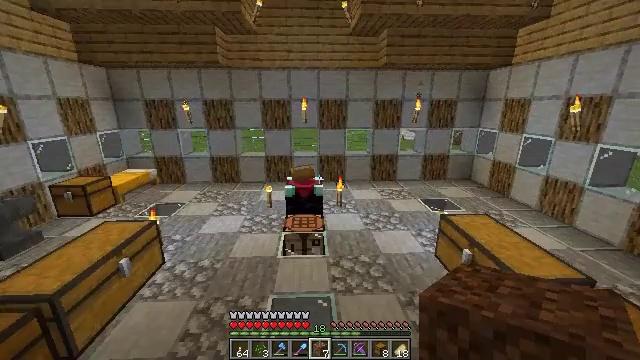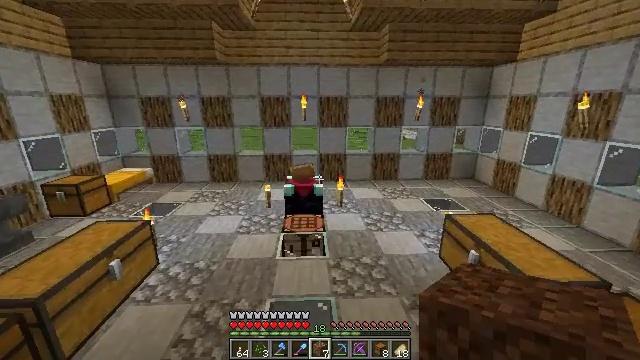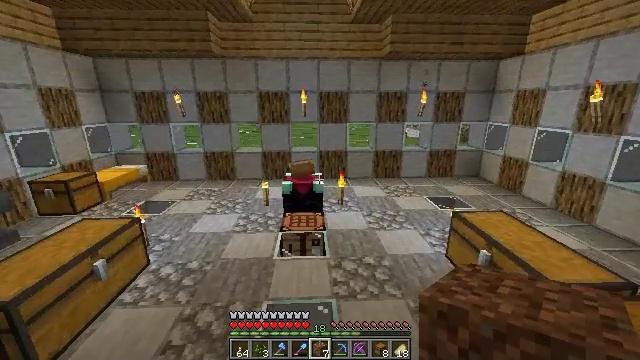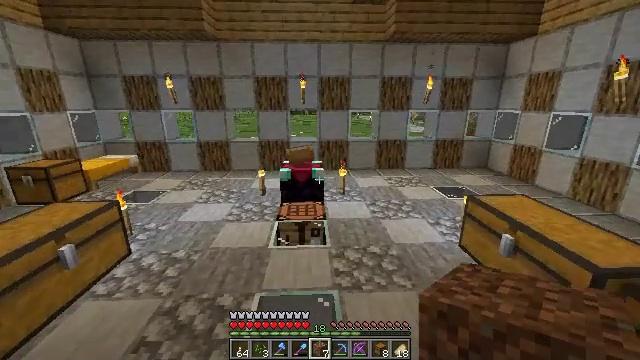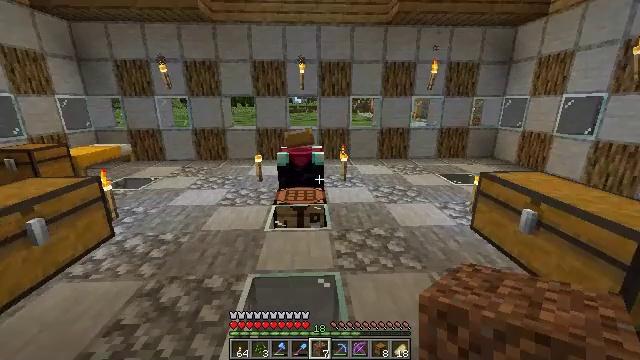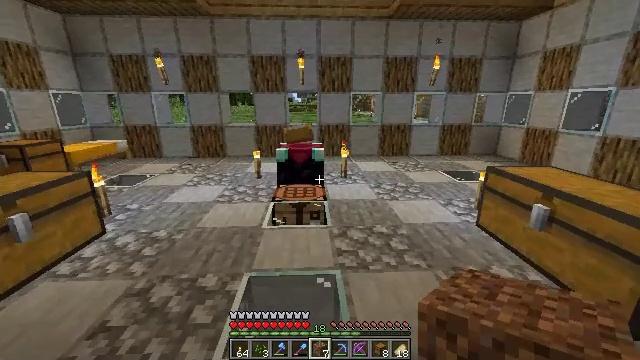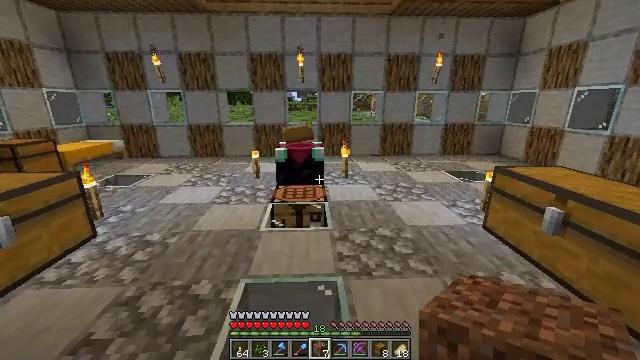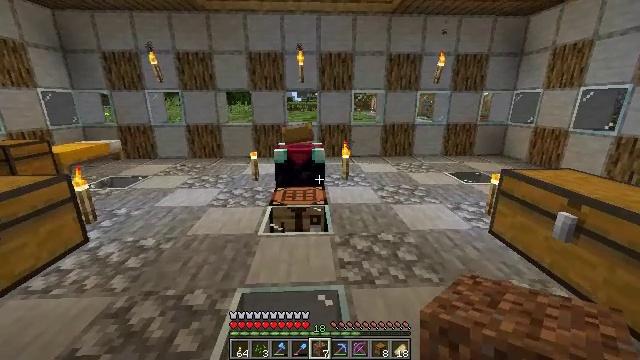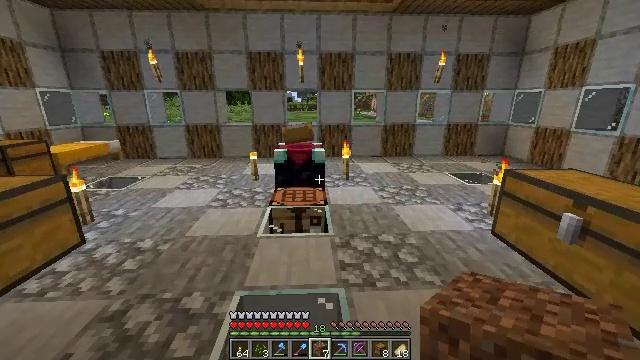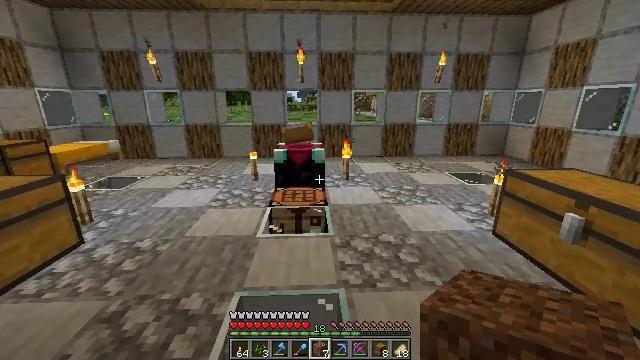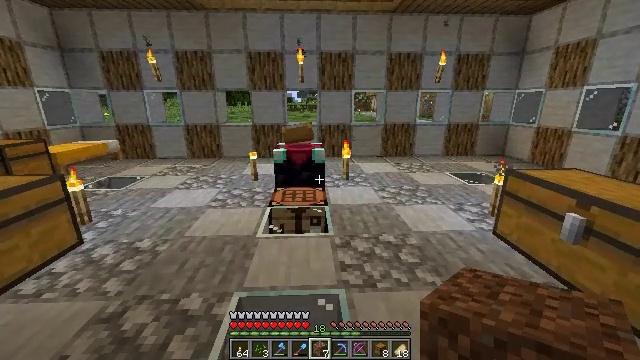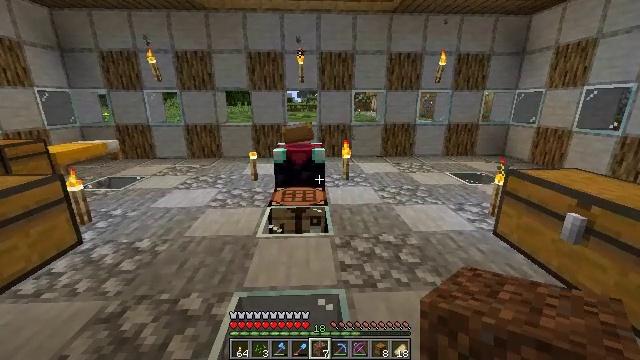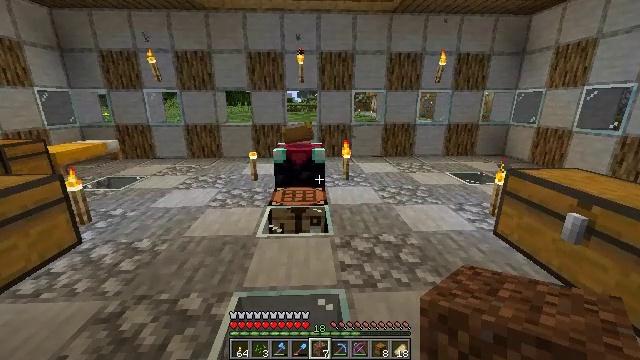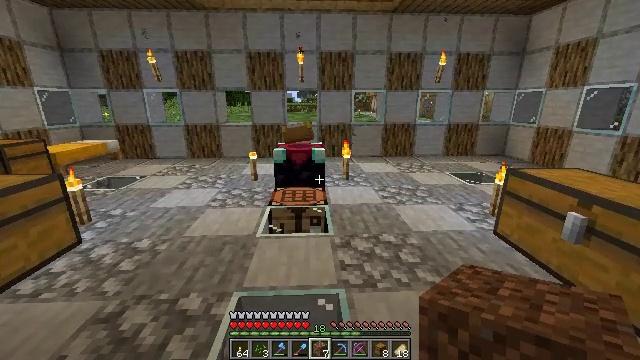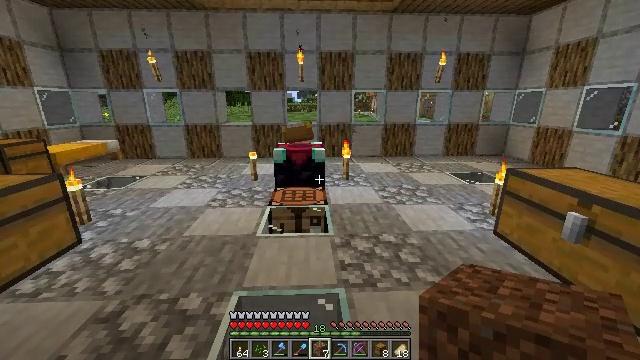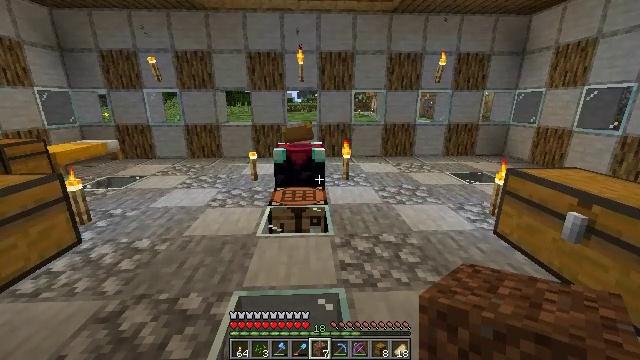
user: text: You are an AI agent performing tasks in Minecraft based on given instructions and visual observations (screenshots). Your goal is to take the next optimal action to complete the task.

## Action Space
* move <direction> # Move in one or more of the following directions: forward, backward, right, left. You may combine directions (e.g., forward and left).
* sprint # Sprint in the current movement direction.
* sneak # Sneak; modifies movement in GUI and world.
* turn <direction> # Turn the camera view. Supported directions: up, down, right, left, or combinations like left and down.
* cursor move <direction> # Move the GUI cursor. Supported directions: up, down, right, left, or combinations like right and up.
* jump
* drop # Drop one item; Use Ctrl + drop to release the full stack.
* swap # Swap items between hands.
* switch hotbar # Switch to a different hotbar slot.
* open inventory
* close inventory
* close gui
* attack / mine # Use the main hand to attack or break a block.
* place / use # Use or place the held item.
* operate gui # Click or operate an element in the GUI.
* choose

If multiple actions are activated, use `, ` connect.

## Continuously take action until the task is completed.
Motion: motion action
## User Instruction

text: Craft an oak sign from oak materials.
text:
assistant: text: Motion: no_op
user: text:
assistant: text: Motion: no_op
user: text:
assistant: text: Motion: no_op
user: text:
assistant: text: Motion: no_op
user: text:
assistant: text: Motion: no_op
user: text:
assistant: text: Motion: no_op
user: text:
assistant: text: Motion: no_op
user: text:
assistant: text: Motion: no_op
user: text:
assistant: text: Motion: no_op
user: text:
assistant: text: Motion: no_op
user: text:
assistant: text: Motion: no_op
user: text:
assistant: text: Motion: no_op
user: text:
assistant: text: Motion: no_op
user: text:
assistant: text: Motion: no_op
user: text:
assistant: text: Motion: no_op
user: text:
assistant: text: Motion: no_op
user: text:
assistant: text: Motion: no_op
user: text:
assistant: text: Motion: no_op
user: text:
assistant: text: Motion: no_op
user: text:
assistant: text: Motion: no_op
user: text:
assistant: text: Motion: no_op
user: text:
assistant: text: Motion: no_op
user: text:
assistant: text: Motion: no_op
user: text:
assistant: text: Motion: no_op
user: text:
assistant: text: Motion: no_op
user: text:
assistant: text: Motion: no_op
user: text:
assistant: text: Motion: no_op
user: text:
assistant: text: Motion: no_op
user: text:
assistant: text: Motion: no_op
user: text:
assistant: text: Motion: no_op